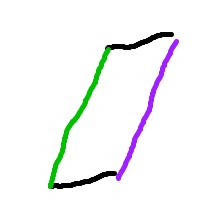
Shape: parallelogram